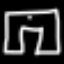
Label: pants